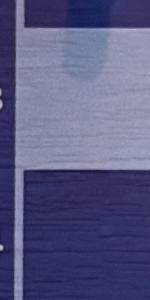
Label: Empty